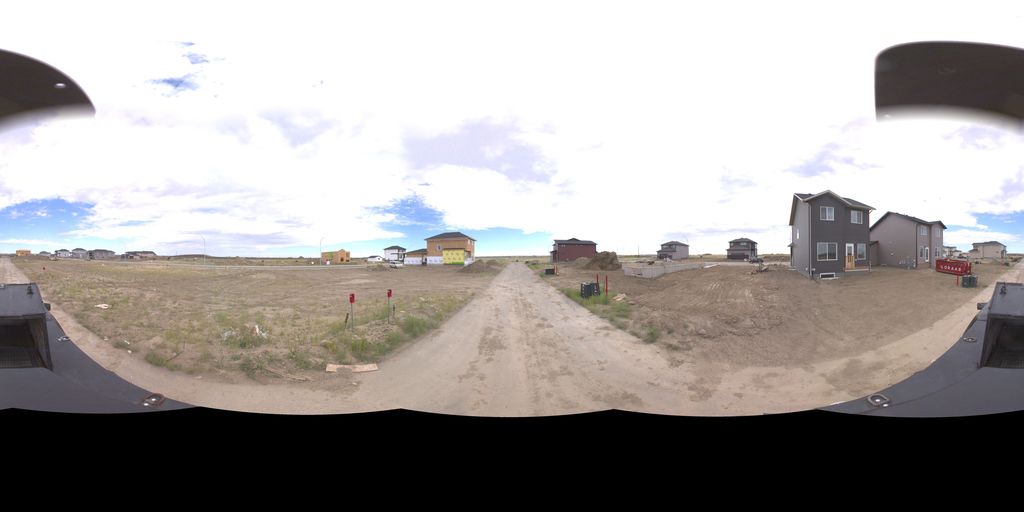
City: saskatoon